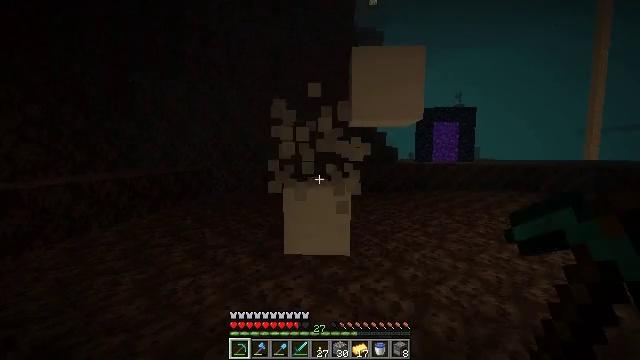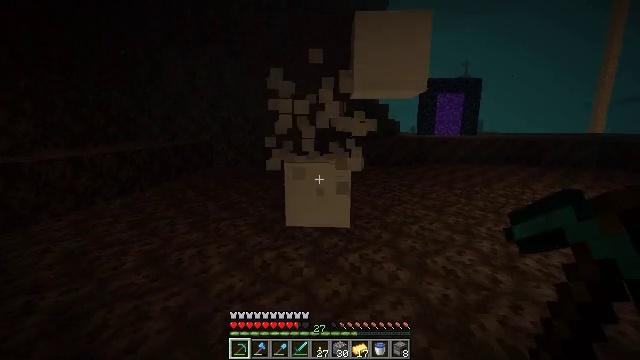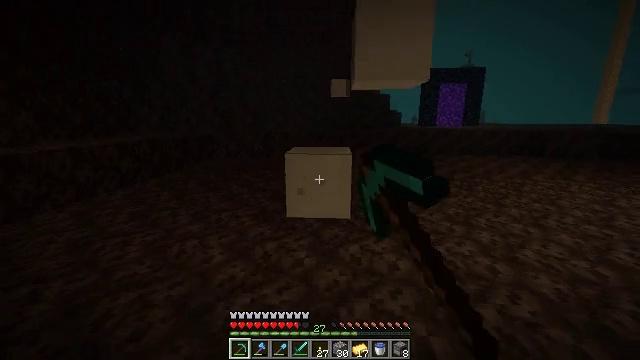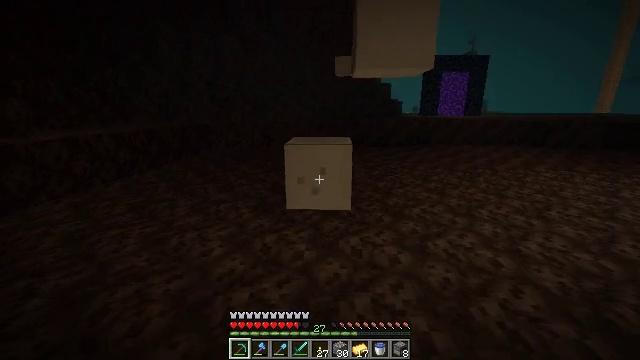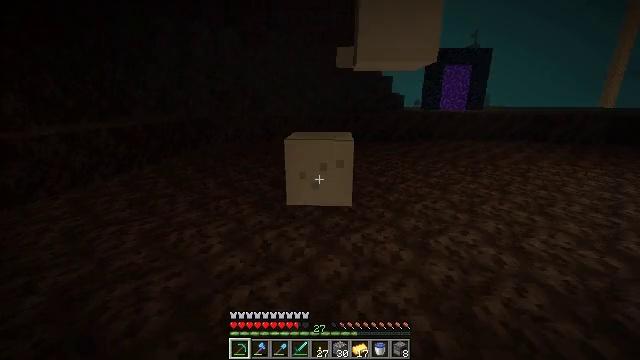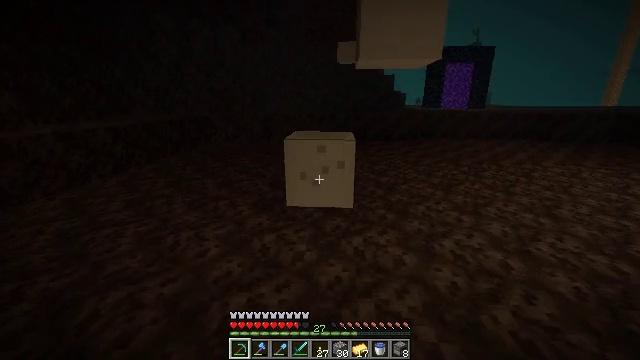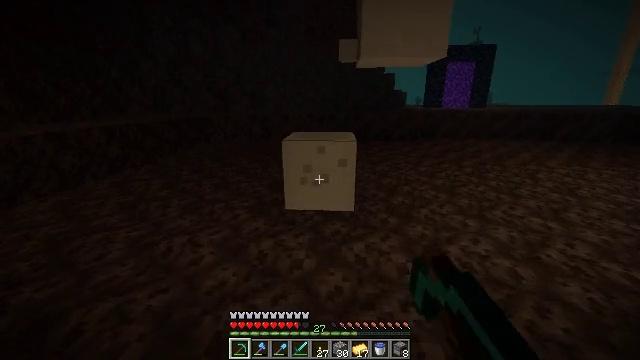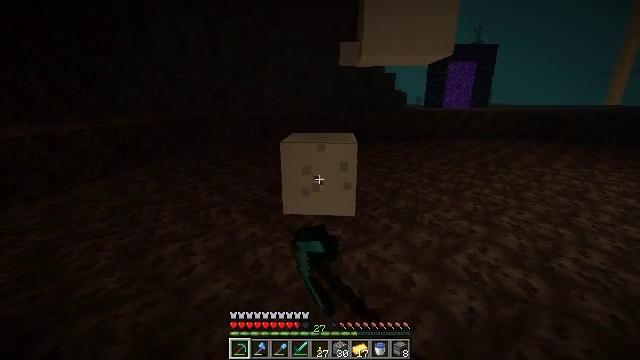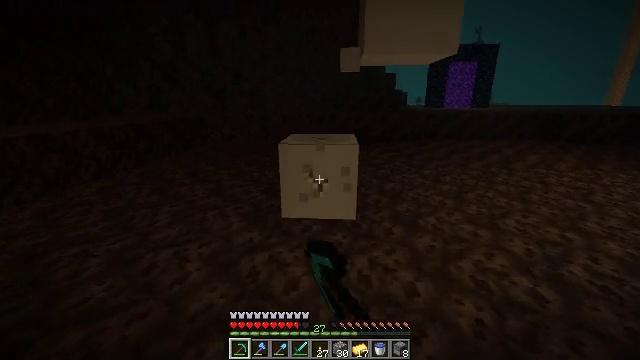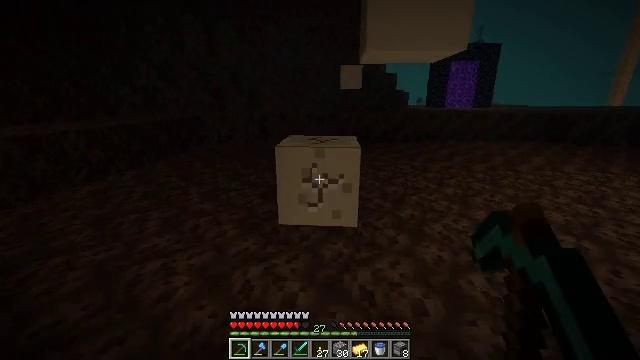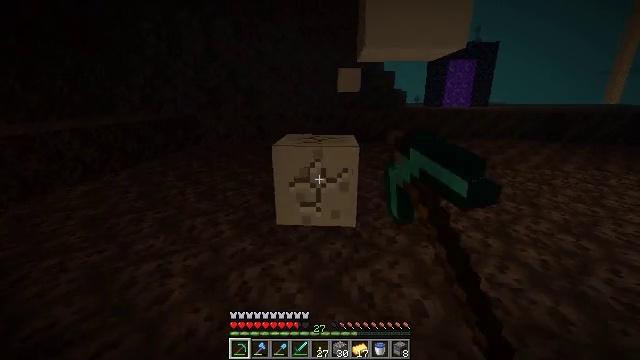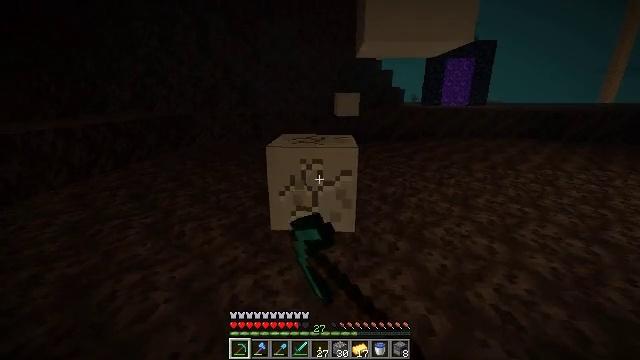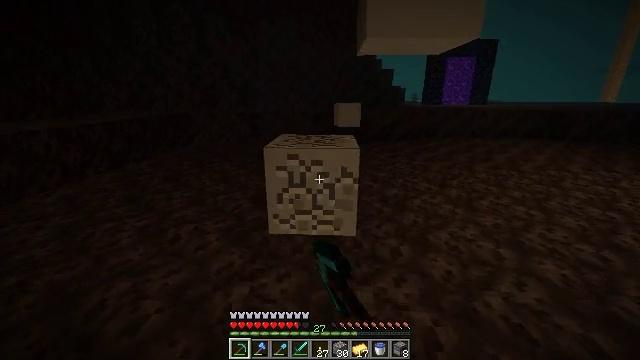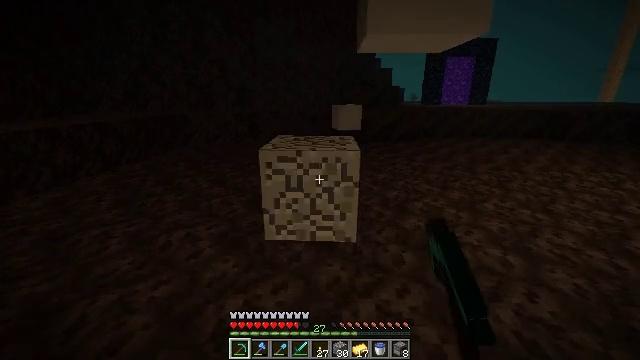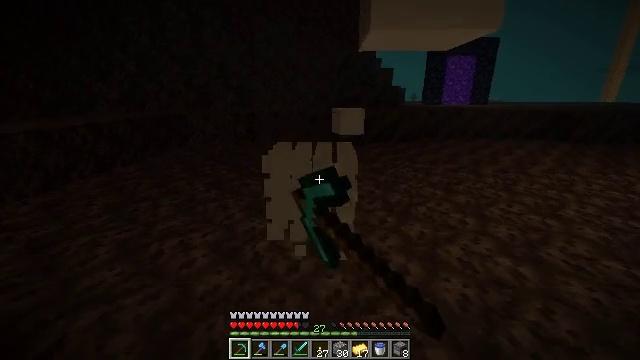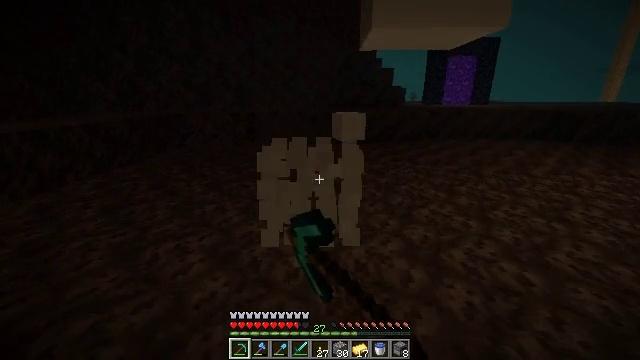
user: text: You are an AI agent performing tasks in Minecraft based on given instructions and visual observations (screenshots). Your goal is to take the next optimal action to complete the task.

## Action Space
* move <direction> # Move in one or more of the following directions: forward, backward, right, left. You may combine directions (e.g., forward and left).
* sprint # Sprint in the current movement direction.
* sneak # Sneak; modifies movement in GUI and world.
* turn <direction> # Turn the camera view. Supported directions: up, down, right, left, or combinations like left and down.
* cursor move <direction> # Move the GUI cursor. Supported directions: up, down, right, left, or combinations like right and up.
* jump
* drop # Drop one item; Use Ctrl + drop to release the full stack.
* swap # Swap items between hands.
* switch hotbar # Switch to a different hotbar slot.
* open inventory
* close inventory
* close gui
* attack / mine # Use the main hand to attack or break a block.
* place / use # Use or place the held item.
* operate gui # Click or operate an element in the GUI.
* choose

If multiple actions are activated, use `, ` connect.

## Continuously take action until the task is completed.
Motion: motion action
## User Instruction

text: Gather bone block for bone meal.
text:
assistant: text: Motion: turn down, attack / mine
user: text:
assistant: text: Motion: turn down, attack / mine
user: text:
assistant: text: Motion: move forward, turn down, attack / mine
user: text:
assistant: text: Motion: move forward, turn down, attack / mine
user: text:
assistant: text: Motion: move forward, attack / mine
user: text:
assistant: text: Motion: move forward, attack / mine
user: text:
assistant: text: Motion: move forward, attack / mine
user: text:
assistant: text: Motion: move forward, attack / mine
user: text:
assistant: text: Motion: move forward, attack / mine
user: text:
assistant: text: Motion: move forward, attack / mine
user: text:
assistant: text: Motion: move forward, attack / mine
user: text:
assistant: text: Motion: move forward, attack / mine
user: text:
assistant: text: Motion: move forward, attack / mine
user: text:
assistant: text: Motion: move forward, attack / mine
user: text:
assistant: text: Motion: move forward, attack / mine
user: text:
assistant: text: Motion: move forward, attack / mine
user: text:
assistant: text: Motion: move forward, turn right and up, attack / mine
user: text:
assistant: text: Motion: move forward, turn right and up, attack / mine
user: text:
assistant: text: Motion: turn right and up, attack / mine
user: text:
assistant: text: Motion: turn right and up, attack / mine
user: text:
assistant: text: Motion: turn right and up, attack / mine
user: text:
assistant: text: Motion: attack / mine
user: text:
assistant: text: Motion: attack / mine
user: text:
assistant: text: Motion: attack / mine
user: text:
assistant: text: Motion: attack / mine
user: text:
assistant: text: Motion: attack / mine
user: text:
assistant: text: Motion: attack / mine
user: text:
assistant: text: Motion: attack / mine
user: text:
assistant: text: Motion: attack / mine
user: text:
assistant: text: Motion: attack / mine